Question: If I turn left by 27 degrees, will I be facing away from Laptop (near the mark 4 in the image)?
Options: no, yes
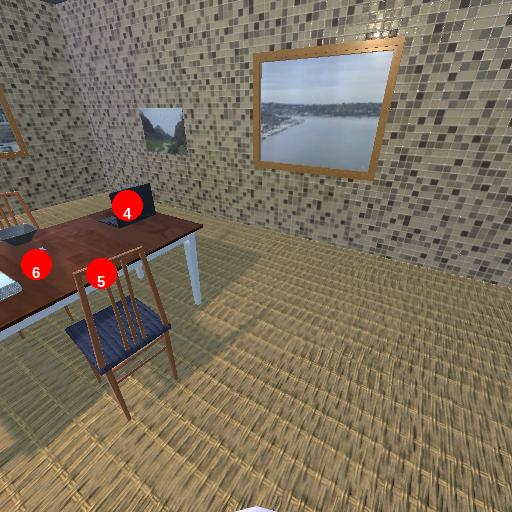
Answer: no